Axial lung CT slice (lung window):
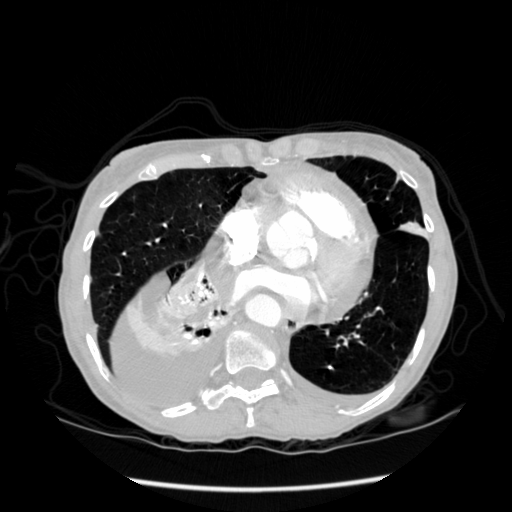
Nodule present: yes
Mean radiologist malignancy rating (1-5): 1.5